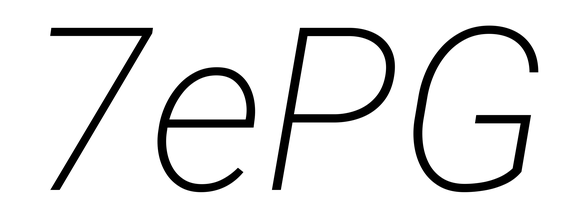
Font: Roboto-Italic_ExtraLight_Italic